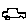
Label: car